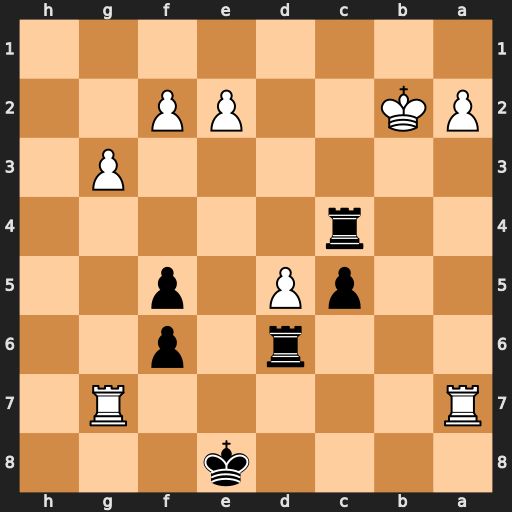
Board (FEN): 4k3/R5R1/3r1p2/2pP1p2/2r5/6P1/PK2PP2/8
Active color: b
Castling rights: -
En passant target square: -
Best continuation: Rb6+ Ka3 Rc3+ Ka4 Rb4+ Ka5 Ra3#